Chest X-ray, AP view. Patient: 61 years old, sex F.
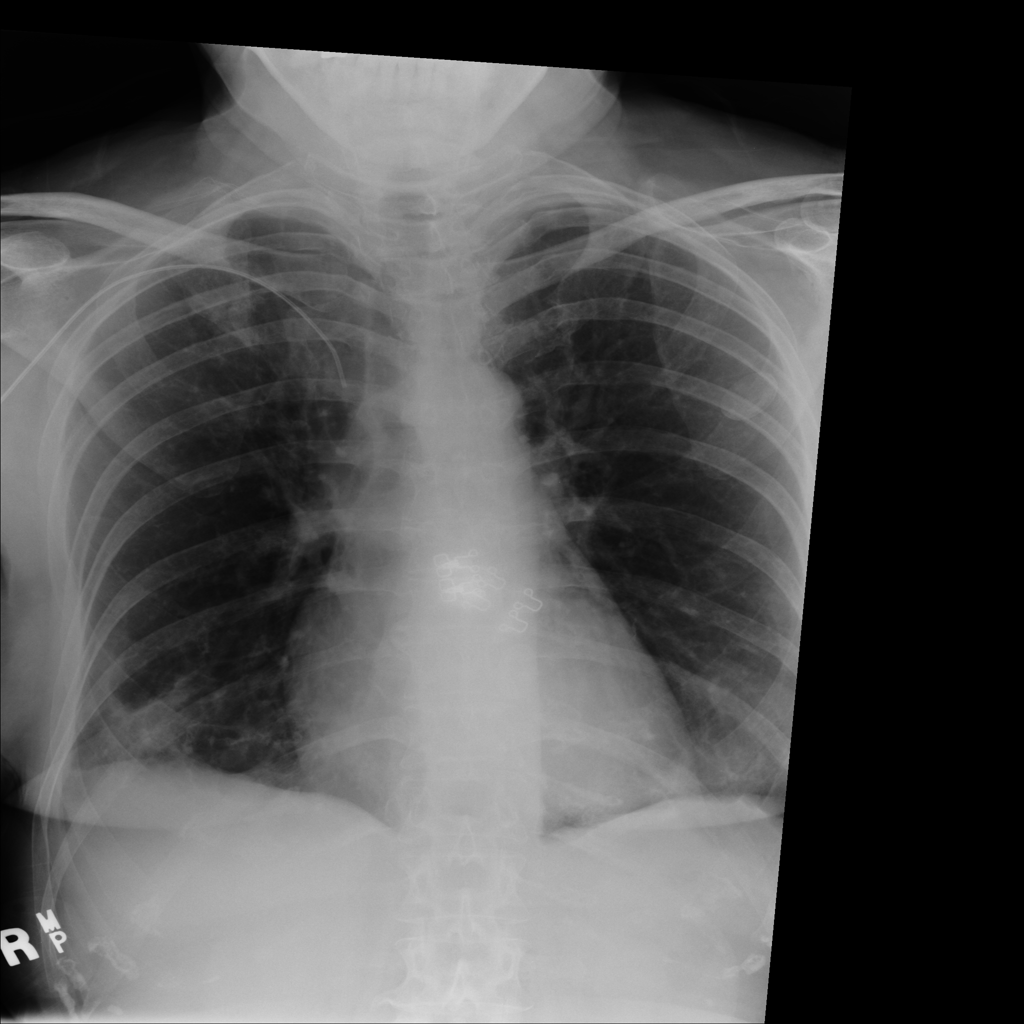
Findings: No Finding